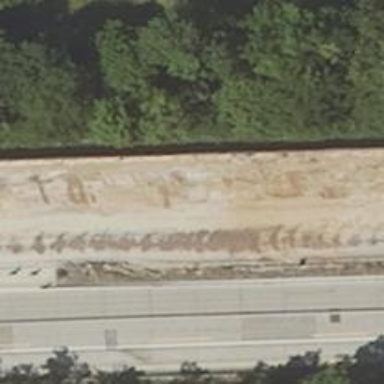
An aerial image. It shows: Concrete bridge located on motorway.